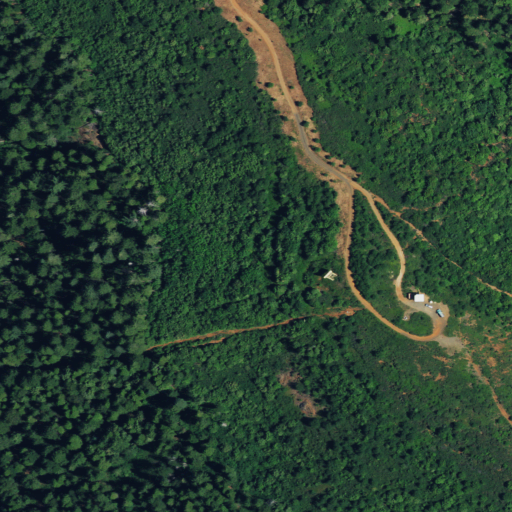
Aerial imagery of mountain in California named Pike County Peak containing evergreen forest, shrub, and grassland